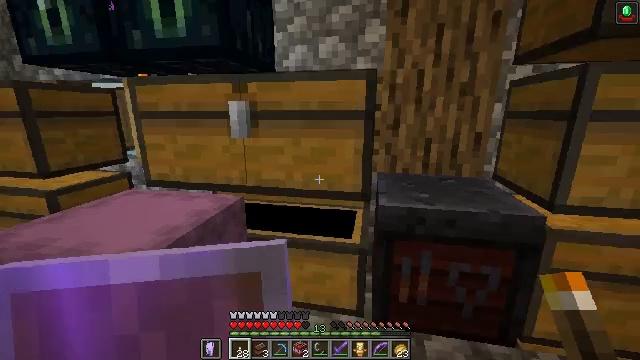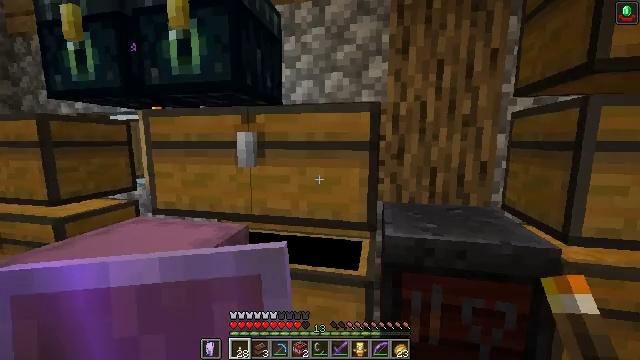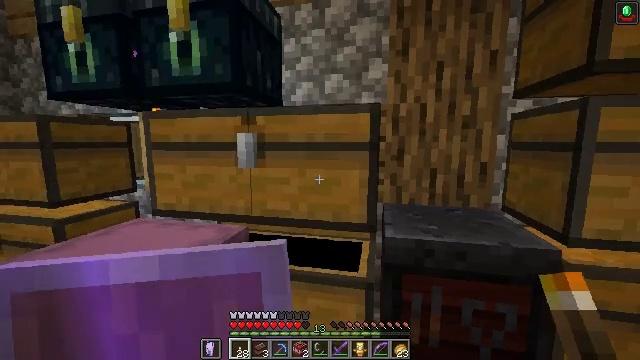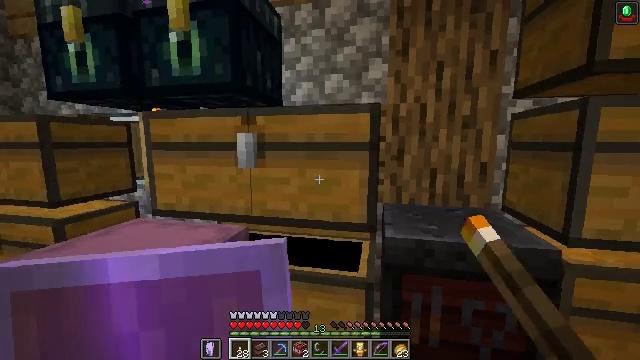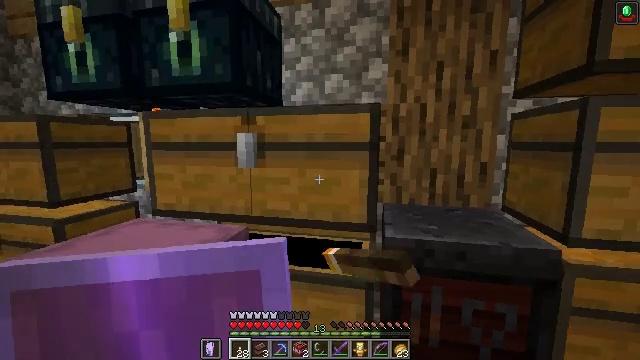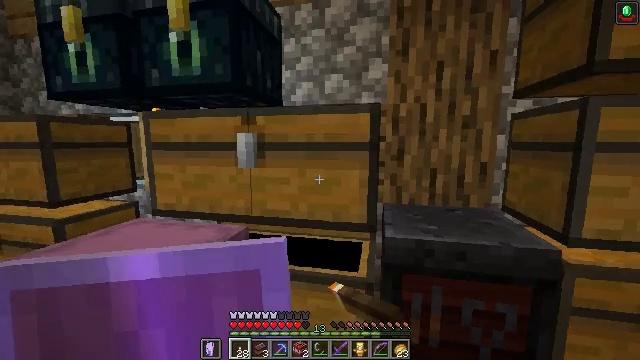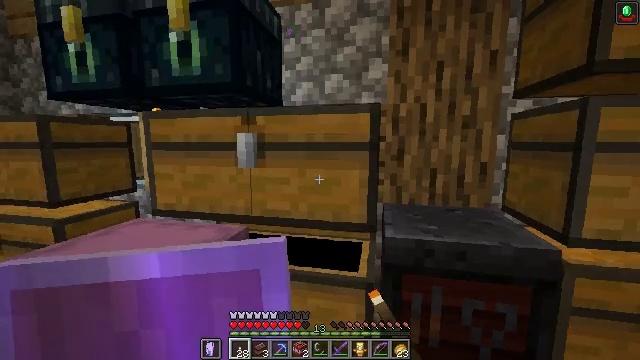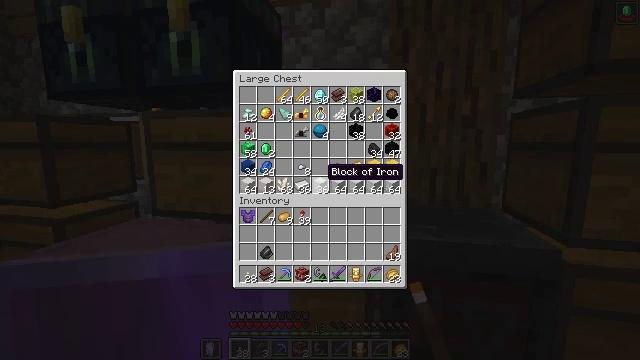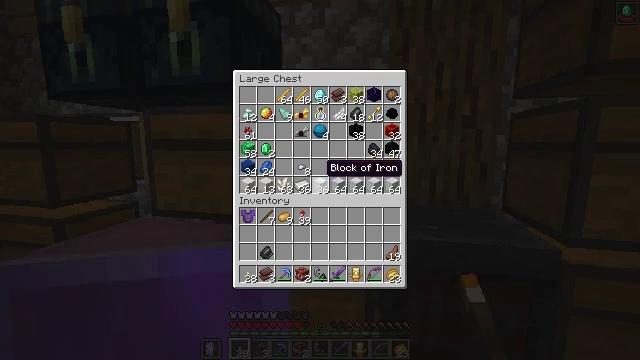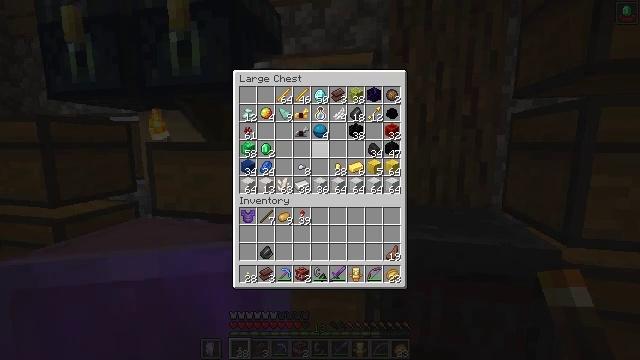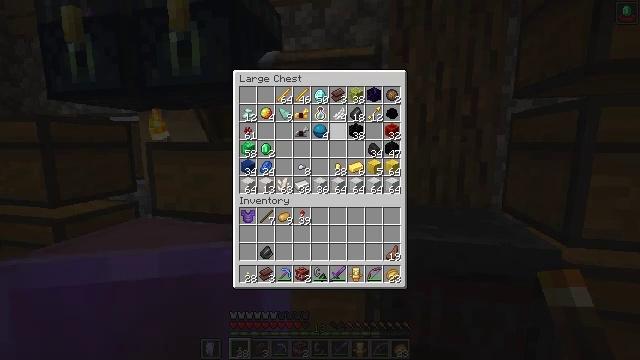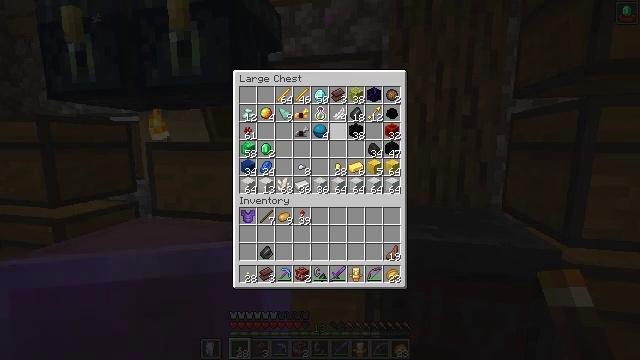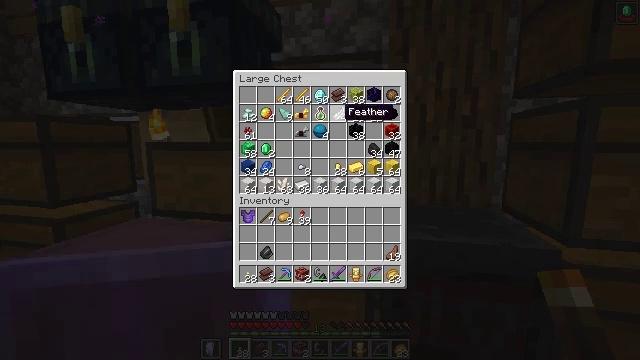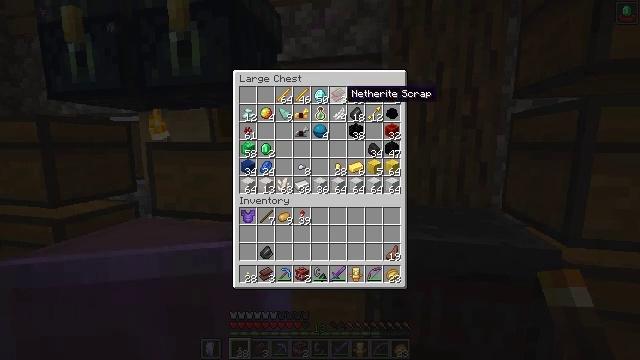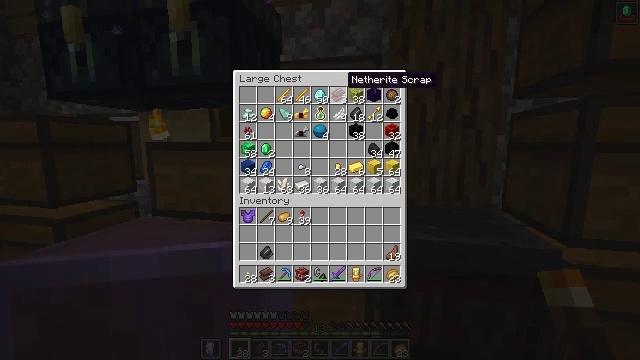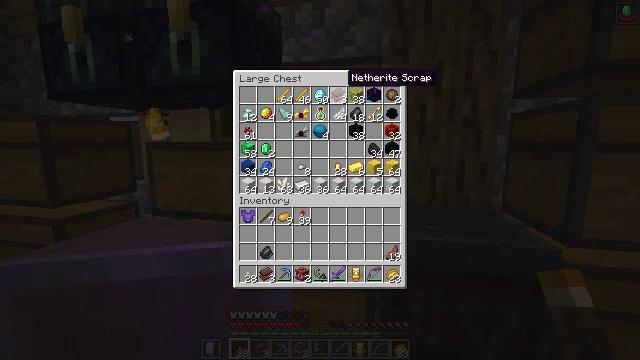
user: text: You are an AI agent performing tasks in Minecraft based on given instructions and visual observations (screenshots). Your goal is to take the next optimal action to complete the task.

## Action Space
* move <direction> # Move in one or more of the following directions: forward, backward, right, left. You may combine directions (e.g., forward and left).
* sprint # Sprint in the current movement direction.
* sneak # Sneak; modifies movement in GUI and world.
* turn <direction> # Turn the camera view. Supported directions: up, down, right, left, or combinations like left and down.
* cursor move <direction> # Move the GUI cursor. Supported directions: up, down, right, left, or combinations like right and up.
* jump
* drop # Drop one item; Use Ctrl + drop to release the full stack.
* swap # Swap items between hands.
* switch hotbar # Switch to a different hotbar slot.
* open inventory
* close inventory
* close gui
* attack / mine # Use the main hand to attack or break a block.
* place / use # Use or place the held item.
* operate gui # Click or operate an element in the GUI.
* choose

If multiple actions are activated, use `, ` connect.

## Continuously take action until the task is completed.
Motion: motion action
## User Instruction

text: Get a netherite ingot after combining netherite scrap and gold.
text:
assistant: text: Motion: turn left and up
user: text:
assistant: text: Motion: use / place
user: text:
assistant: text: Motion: use / place
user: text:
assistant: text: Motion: use / place
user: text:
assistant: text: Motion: no_op
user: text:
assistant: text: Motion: no_op
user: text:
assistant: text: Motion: open gui
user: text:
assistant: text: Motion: no_op
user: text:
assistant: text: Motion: cursor move up
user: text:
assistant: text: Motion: cursor move right and up
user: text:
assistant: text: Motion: cursor move up
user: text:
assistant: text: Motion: no_op
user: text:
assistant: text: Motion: cursor move up
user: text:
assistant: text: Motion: cursor move up
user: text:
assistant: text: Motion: no_op
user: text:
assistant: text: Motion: no_op
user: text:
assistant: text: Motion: operate gui
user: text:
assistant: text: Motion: operate gui
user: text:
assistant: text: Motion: no_op
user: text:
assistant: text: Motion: no_op
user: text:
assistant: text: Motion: cursor move down
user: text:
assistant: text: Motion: cursor move down
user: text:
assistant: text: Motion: cursor move down
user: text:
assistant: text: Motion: cursor move down
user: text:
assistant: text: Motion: cursor move down
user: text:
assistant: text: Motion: cursor move down
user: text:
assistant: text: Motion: cursor move left and down
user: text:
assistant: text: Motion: cursor move left and down
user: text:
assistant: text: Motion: cursor move left
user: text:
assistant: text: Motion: cursor move left